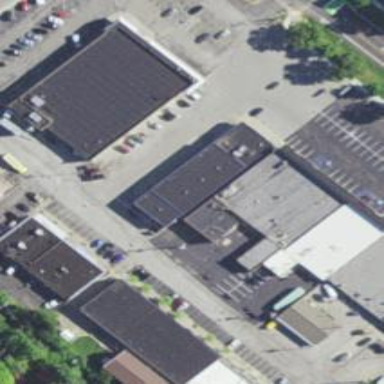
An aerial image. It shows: Building used as car repair shop.